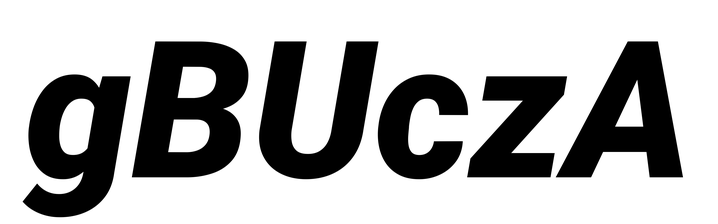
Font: Roboto-Italic_Black_Italic